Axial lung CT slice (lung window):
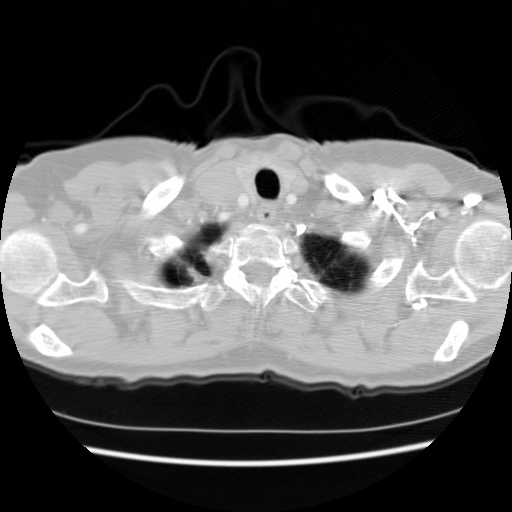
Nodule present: no